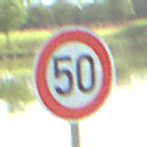
Verkehrszeichen: Geschwindigkeit50
Umgebung: Outdoor, Nature
Tageszeit: MorningAfternoon
Wetter: PartlyCloudy
Licht: Natural
Jahreszeit: NotSpecified
Kontrast: HighContrast